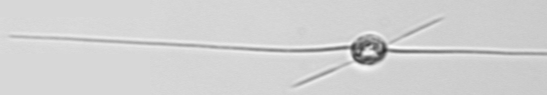
Label: Chaetoceros_danicus